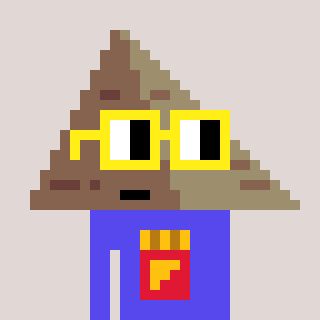
a pixel art character with square yellow glasses, a pyramid-shaped head and a computerblue-colored body on a warm background